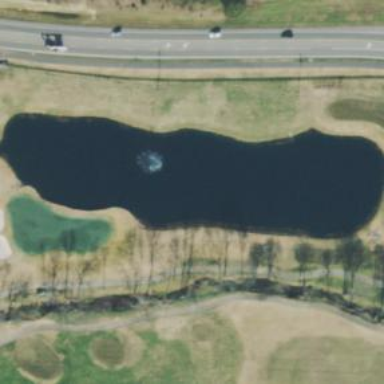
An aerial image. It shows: Pond on golf course designated as lateral water hazard.